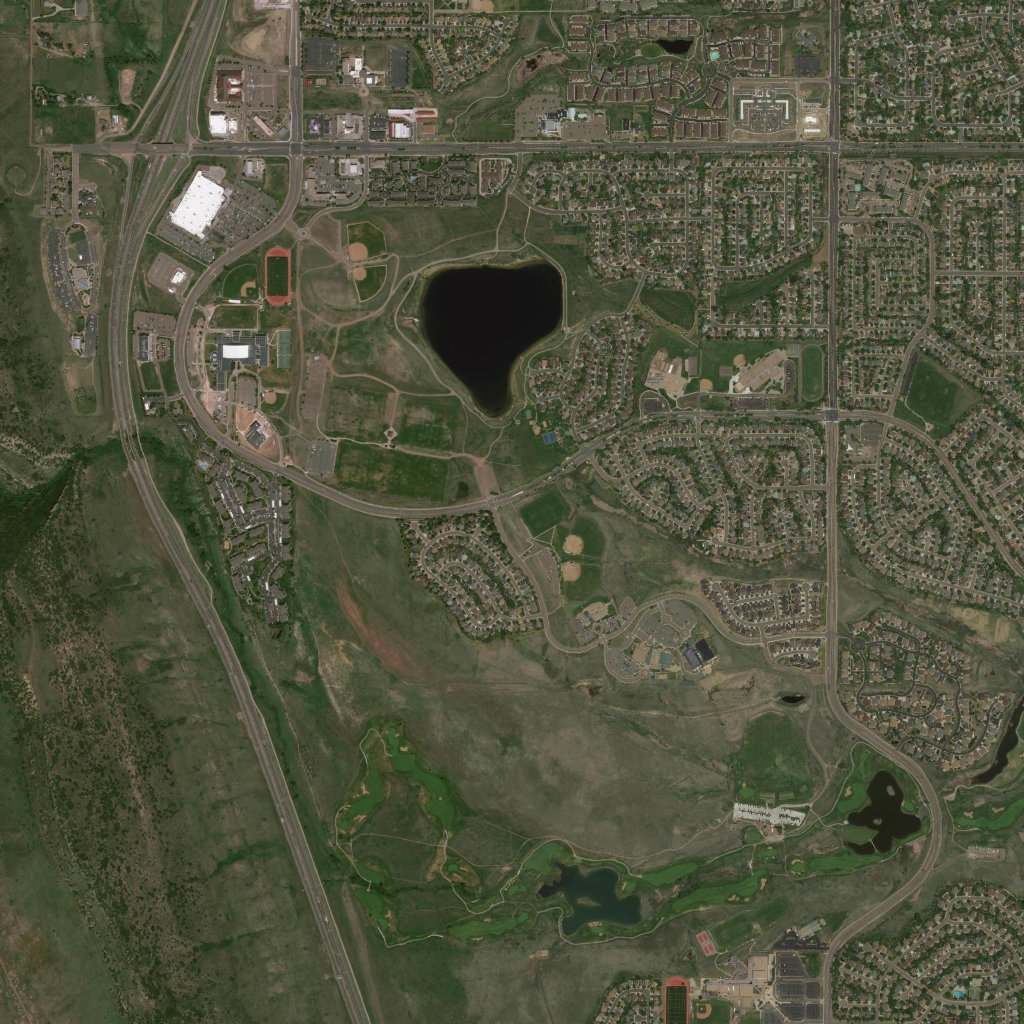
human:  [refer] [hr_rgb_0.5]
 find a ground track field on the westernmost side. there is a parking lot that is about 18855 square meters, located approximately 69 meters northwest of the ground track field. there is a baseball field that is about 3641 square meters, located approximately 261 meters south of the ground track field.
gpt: <box>[[25, 24, 28, 29, 0]]</box>

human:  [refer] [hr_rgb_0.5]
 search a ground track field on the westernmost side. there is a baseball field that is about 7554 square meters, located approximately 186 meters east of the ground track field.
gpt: <box>[[25, 24, 28, 29, 0]]</box>

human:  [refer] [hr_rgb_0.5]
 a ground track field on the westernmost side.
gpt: <box>[[25, 24, 28, 29, 0]]</box>